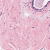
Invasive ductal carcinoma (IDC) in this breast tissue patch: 0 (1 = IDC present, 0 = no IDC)